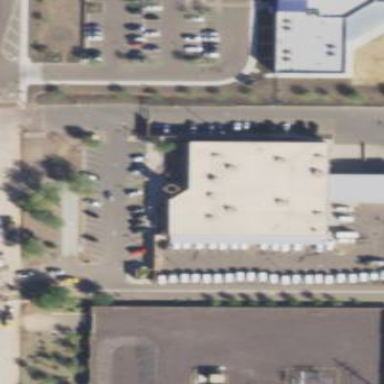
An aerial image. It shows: Public building.